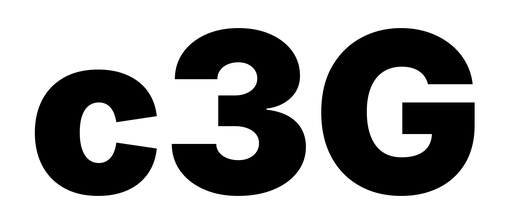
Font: Inter_Black